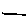
Label: line